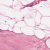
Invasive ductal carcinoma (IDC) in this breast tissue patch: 0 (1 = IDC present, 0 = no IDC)